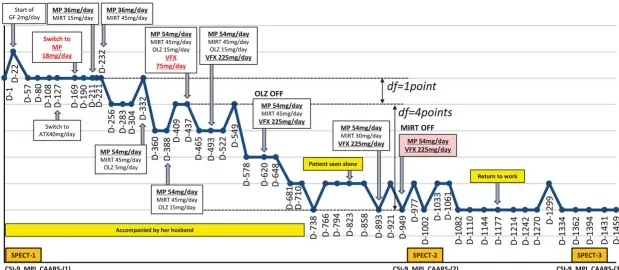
Course of treatment and subjective parameters. Additional MP and VFX interventions that may have contributed to the improvement in the patient's nociplastic pain status are highlighted in red underlined font. Subsequent changes in MP and VFX doses are shown in black bold underlined font. (A) Average pain NRS score. HADS.
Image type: chart (chart)